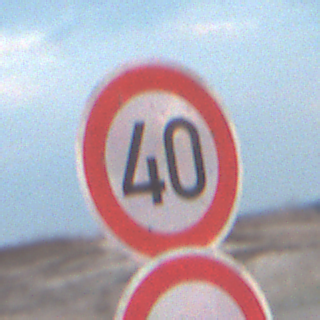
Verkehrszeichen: Geschwindigkeit40
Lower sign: UeberholverbotKraftfahrzeuge
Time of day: SunriseSunset
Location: Outdoor (Beach)
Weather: PartlyCloudy
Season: NotSpecified
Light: Natural